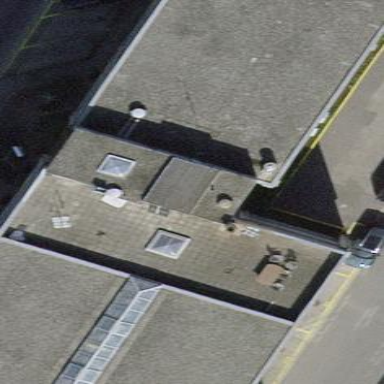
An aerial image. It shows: Office building.